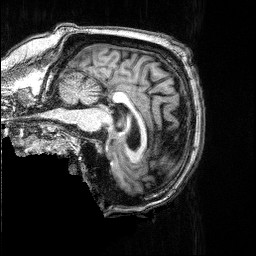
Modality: T1w
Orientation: sagittal
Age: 49
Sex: male
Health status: healthy
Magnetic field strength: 3 T
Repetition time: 2.53 s
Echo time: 0.00331 s